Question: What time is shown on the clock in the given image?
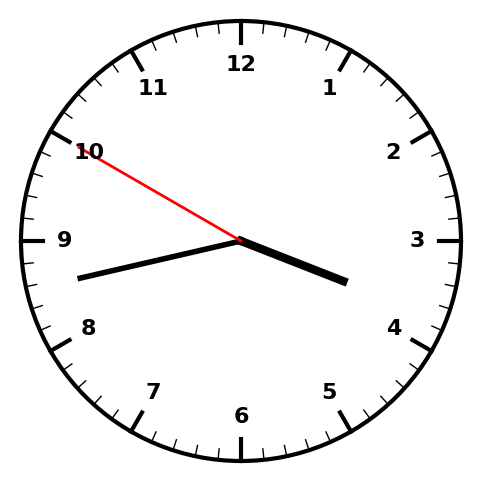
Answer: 03:42:50